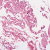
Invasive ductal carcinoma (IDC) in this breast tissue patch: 0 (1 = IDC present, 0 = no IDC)